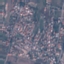
Label: Residential